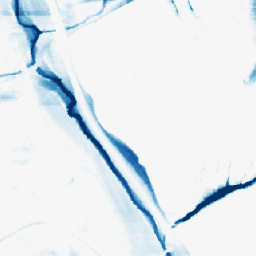
Category: morphological
Decomposition family: morphological_rect
Decomposition parameters: operation: closing
width: 50
height: 10
Upsampling method: nearest
Upsampling parameters: scale: 4
Upsampling scale: 4